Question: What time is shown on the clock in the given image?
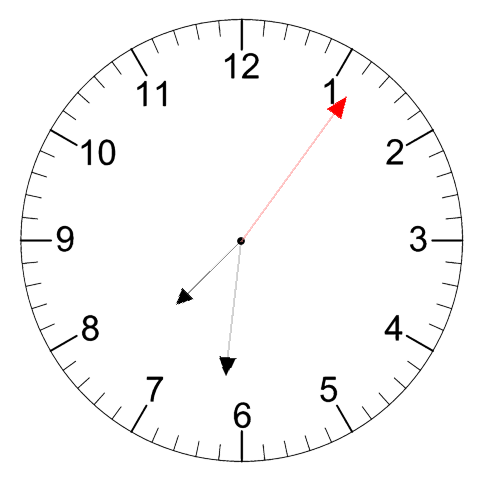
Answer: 07:31:06